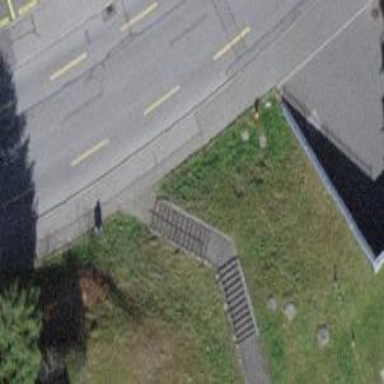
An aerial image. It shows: Steps with asphalt surface.